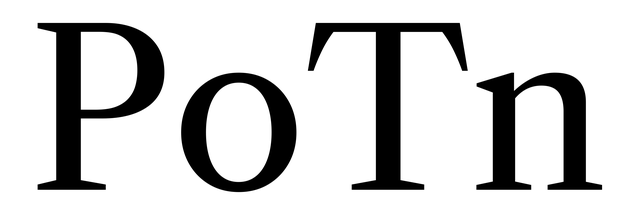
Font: LibreCaslonText_Regular